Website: lowes
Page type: customer-info-address
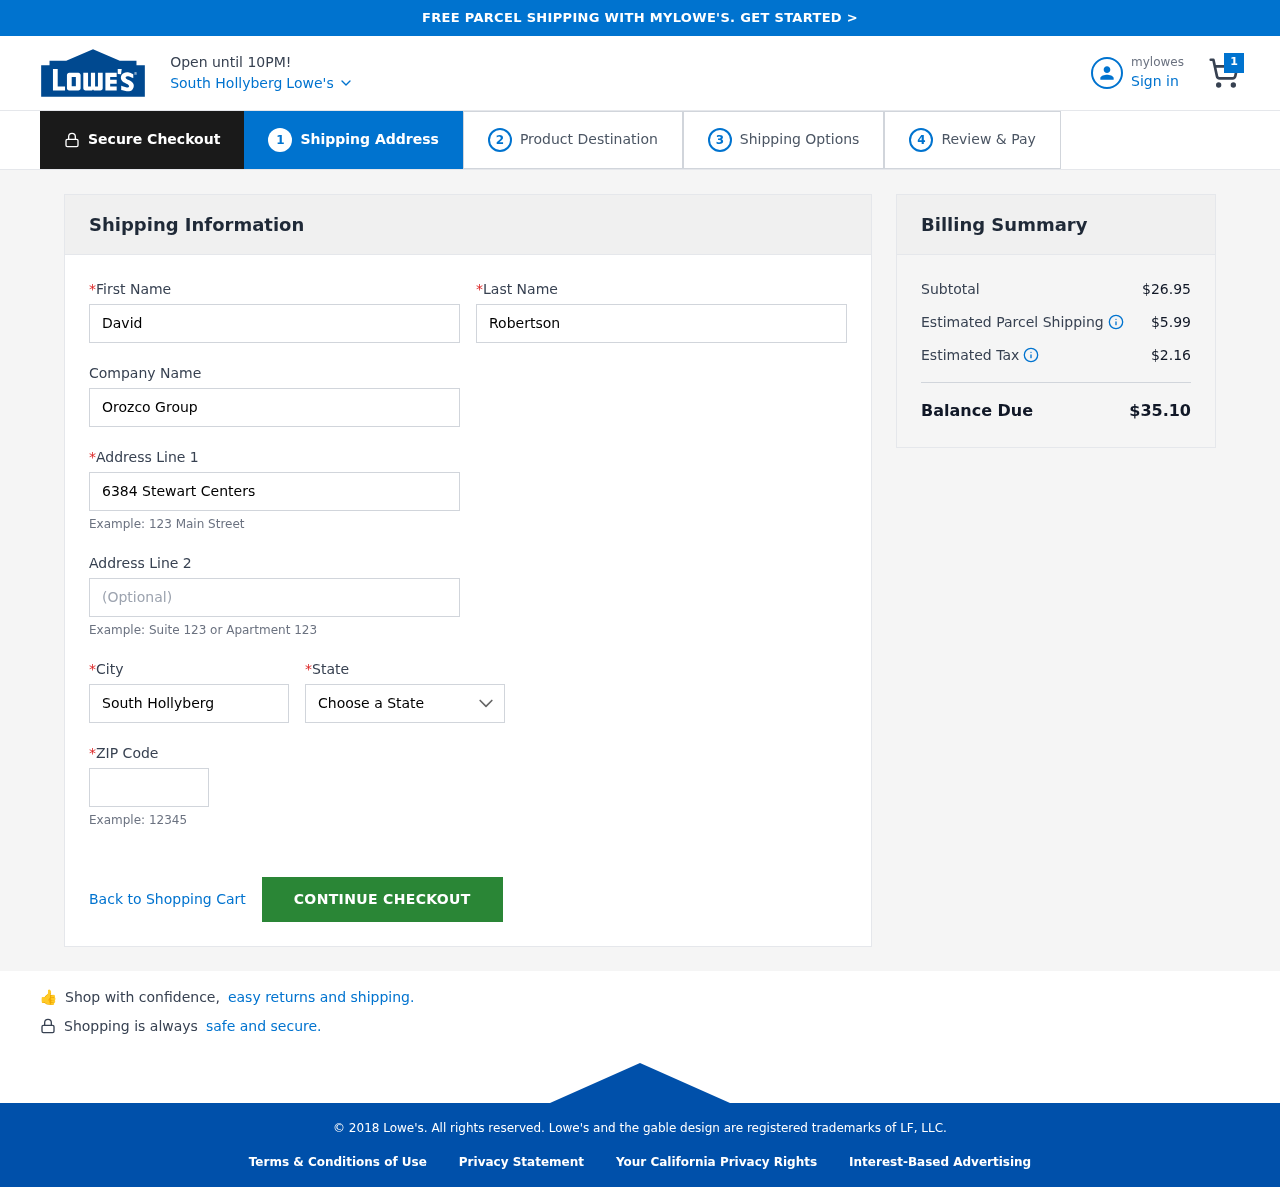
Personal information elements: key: PII_CITY
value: South Hollyberg
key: PII_COMPANY
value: Orozco Group
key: PII_FIRSTNAME
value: David
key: PII_LASTNAME
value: Robertson
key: PII_POSTCODE
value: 47213
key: PII_STATE
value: Alabama
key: PII_STREET
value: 6384 Stewart Centers
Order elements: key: ORDER_NUM_ITEMS
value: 1
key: ORDER_SUBTOTAL
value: $26.95
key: ORDER_SHIPPING_COST
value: $5.99
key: ORDER_TAX
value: $2.16
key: ORDER_TOTAL
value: $35.10